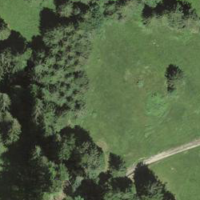
EUNIS habitat code: 25
Species observed at this site:
Bufo bufo